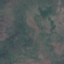
Land use / land cover class: HerbaceousVegetation